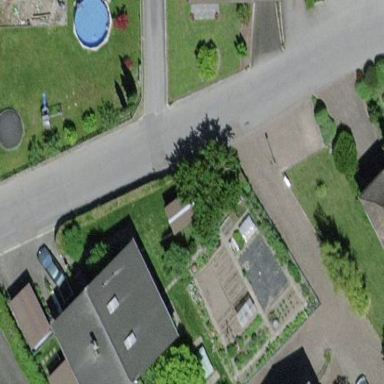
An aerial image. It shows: Vegetable garden in the leisure land.